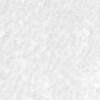
Label: no_change